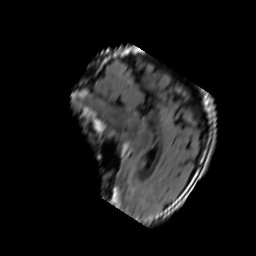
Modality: FLAIR
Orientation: sagittal
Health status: ill
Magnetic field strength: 3 T